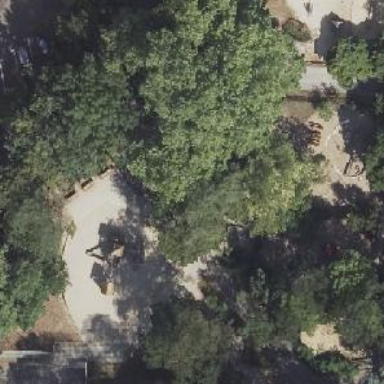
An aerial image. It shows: Playground with climbing equipment.